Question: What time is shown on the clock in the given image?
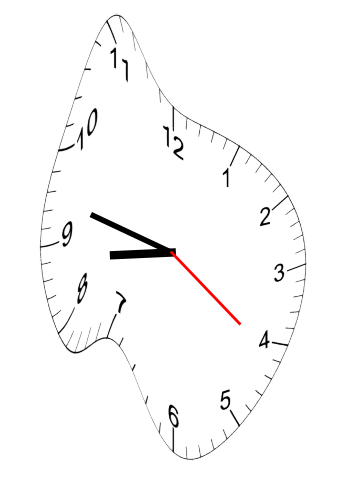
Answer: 08:47:21